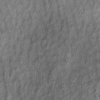
Label: not_dusty